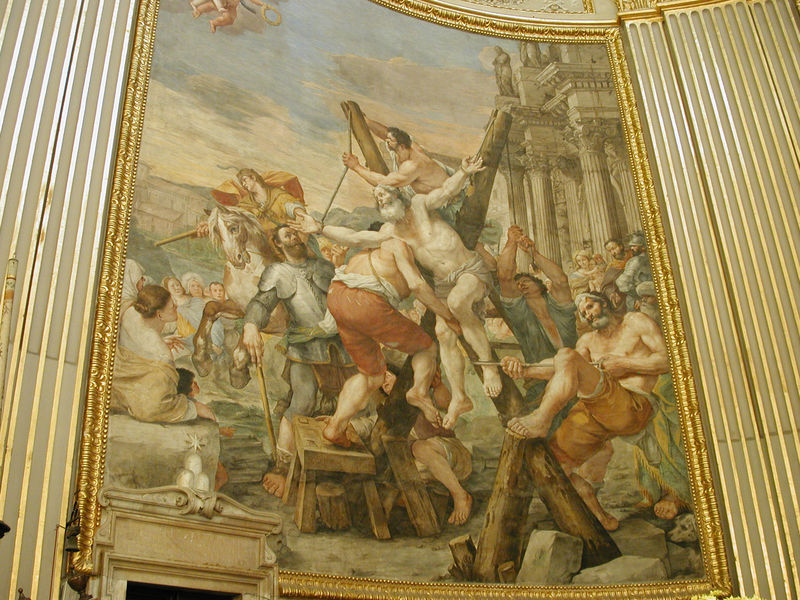
Titel: Fresken in Sant’Andrea della Valle
Künstler: Domenichino
Standort: Rom, S. Andrea della Valle (EU - I - Latium)
Schlagwörter: angriff, baum, blau, gemälde, himmel, kampf, mann, wolken, frauen, menschen, holz, männer, säule, säulen, rot, alt, hose, wand, barock, hinrichtung, rahmen, stein, tot, ast, kirche, gold, strick, pferd, reiter, engel, linien, hocker, schemel, hafen, schlacht, arch, church, column, columns, corinthian, crowd, men, people, red, religious, soldier, stool, white, gilded, golden, gray, green, old, painting, robe, table, wall, woman, yellow, wandgemälde, pink, stuck, balken, wooden, kreuz, seil, soldat, ritter, rüstung, schimmel, rom, wood, kreuzigung, angel, clouds, man, roman, sky, tree, orange, death, heiliger, armor, feet, knight, tempel, märtyrer, korinthisch, frame, gilt, dog, beard, martyr, petrus, saint, cross, step, rope, crucifixion, athen, fessel, human, renaissance, rome, temple, jesus, museum, andreaskreuz, horse, candle, kanelliert, gellb, canvas, paint, andreas, humans, christian, christianity, stones, stick, heiliger andreas, bar, mural, crucifiction, crucify, apostle, gild, capitals, peter, st peter, combat, ropes, beam, onlookers, homme, waters, st, andrew, fsko, crusifiction, brwn, saint andrw, saint andrew